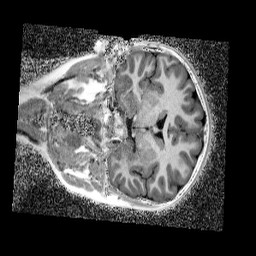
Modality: UNIT1_denoised
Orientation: coronal
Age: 11
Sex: female
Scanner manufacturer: siemens
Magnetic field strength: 3 T
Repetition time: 4 s
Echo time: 0.00299 s